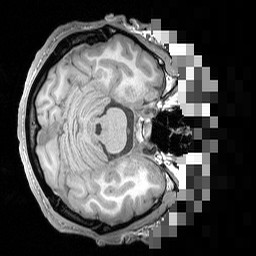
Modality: T1w
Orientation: axial
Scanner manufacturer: siemens
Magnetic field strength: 3 T
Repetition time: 1.5 s
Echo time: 0.00291 s